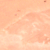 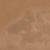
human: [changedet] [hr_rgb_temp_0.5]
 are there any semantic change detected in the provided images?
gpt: No difference in this area.